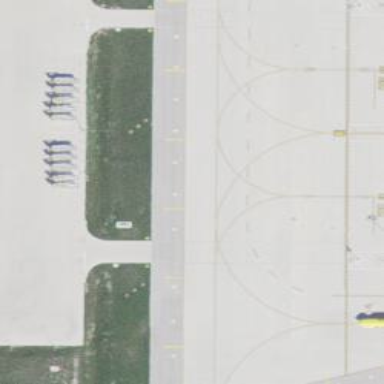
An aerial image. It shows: Image of taxiway at airport.